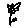
Label: flower